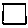
Label: square